Interaction volume radius: 5 \u00c5
Interaction volume height: 10 \u00c5
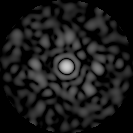
Disorder parameter: 0.8056